Aerial crown-view tile of a tropical tree (Barro Colorado Island, Panama), acquired 20250616:
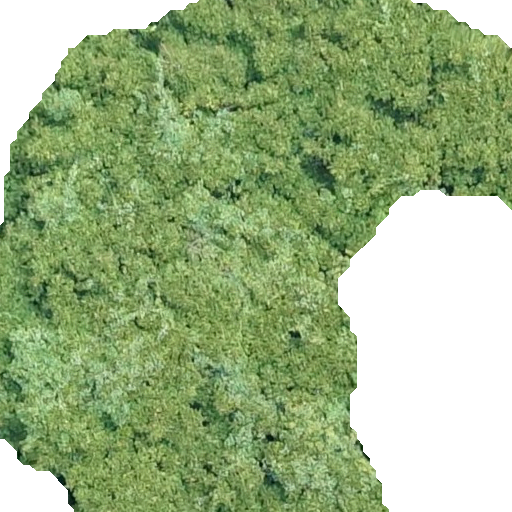
Species: Tachigali panamensis
GBIF accepted scientific name: Tachigali panamensis
Crown area: 354.53 m²